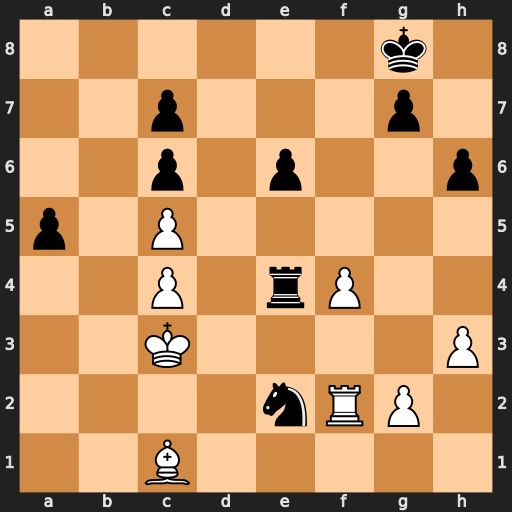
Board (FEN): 6k1/2p3p1/2p1p2p/p1P5/2P1rP2/2K4P/4nRP1/2B5
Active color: w
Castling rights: -
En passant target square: -
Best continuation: Kd3 Nxc1+ Kxe4